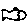
Label: fish